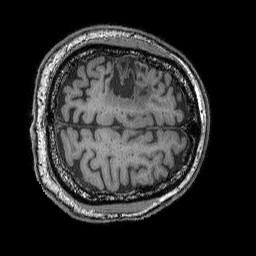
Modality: T1w
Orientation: axial
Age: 75
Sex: male
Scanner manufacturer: siemens
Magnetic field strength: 3 T
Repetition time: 2.25 s
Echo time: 0.00411 s